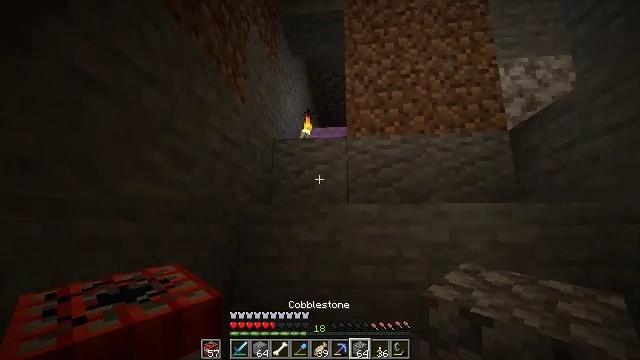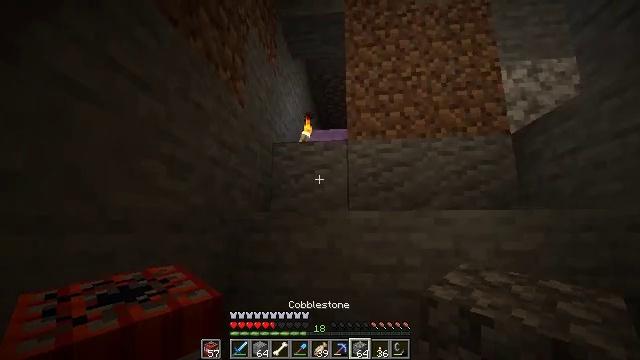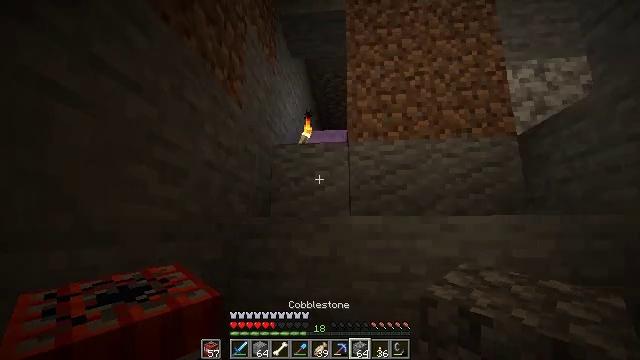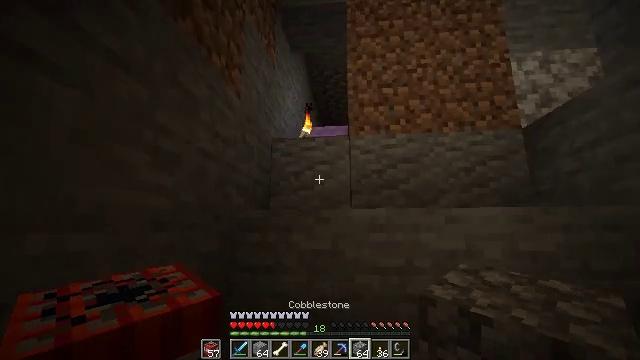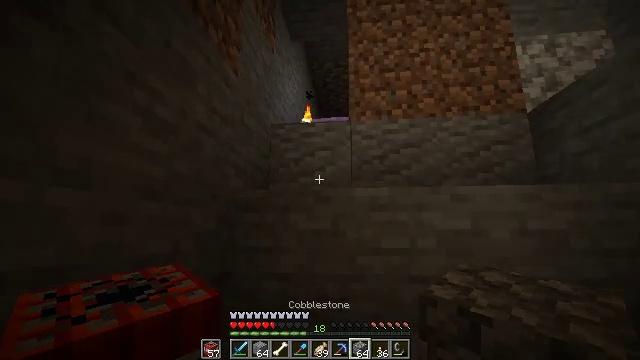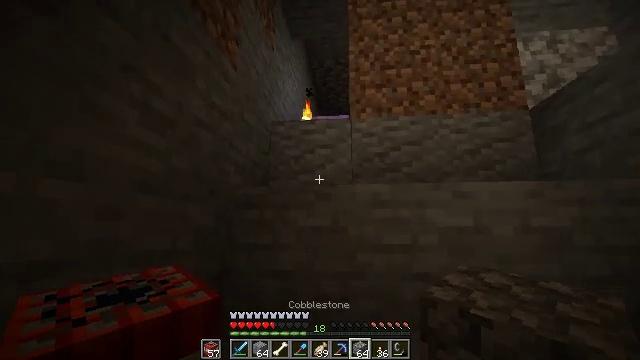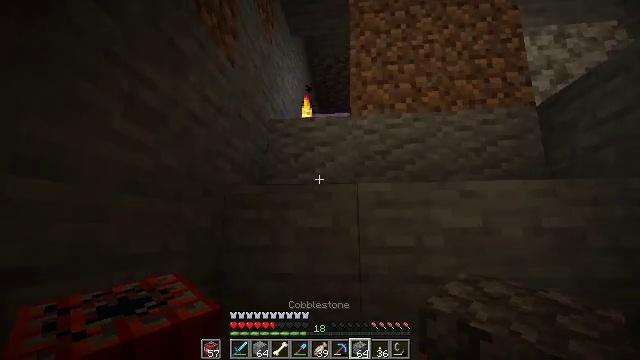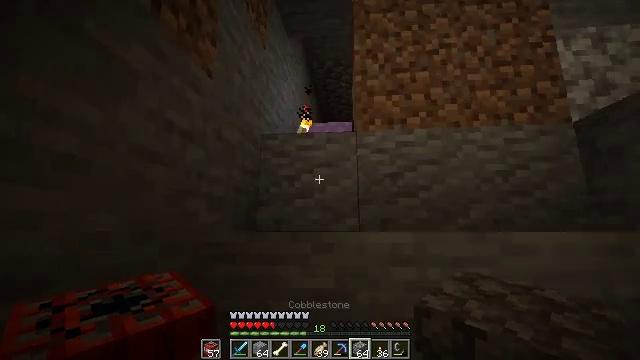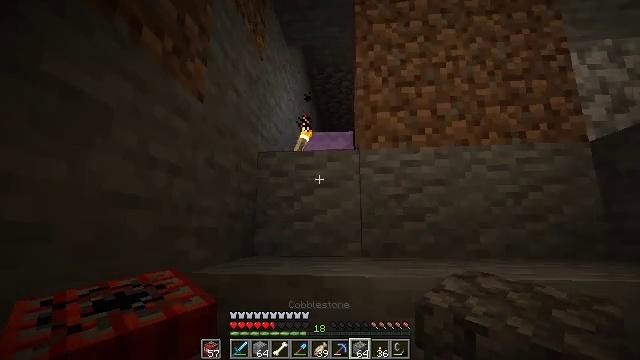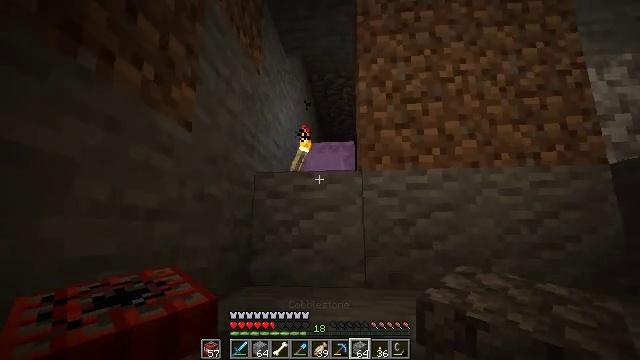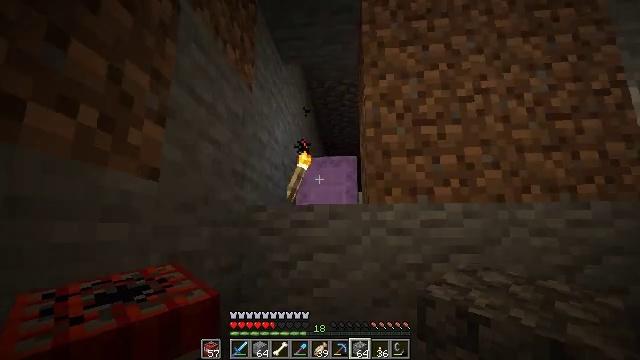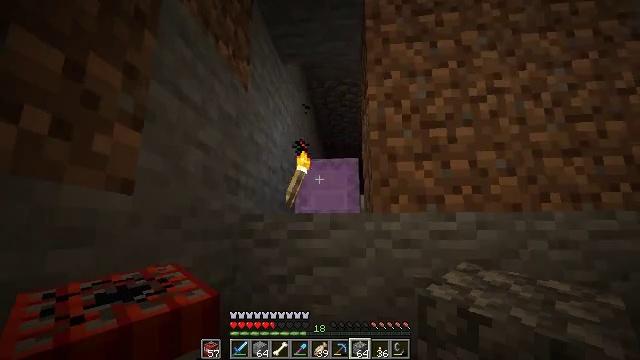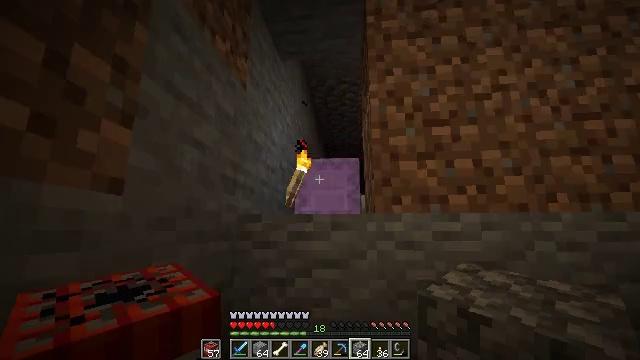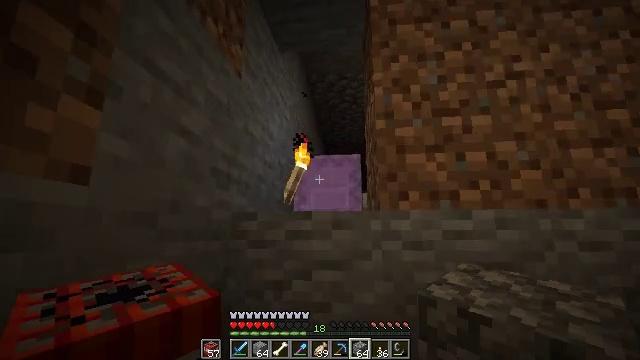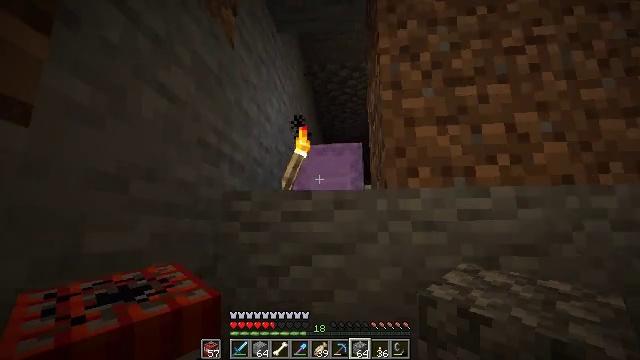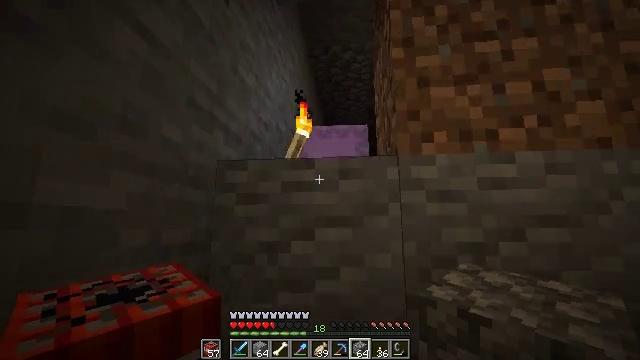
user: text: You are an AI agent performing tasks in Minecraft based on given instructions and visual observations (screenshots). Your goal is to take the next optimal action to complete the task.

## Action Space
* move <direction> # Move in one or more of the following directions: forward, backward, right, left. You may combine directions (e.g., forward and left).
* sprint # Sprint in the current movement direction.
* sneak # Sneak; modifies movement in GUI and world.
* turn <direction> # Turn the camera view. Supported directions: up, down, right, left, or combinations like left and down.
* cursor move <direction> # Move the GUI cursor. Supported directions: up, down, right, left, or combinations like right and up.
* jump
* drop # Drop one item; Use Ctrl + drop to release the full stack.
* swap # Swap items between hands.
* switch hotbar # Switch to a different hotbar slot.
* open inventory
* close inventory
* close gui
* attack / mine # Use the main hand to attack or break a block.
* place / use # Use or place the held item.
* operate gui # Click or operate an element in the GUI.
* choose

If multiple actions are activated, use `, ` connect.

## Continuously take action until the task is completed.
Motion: motion action
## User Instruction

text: Remove a golden chestplate from the inventory.
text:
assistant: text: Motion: move forward
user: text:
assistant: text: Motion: move forward
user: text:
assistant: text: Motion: move forward
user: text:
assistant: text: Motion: move forward
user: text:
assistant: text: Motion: move forward
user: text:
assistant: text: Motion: move forward
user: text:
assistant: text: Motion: move forward, jump
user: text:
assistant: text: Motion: move forward, jump
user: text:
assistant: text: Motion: move forward, jump
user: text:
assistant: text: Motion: move forward, jump
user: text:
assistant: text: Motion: move forward, jump
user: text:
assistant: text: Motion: move forward
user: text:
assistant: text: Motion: move forward
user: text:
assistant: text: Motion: move forward
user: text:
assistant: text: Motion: move forward, turn down
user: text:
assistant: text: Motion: move forward, turn left and down, jump
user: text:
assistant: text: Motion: move forward, turn down, jump
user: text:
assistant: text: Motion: move forward, turn down, jump
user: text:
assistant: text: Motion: move forward, turn right and down
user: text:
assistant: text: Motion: move forward, turn right
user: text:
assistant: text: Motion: move forward, turn right and down
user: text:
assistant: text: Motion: move forward, turn right and down
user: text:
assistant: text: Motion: move forward, turn right and down
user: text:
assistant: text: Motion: move forward
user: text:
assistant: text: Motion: move forward
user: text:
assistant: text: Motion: move forward, jump
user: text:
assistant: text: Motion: move forward, jump
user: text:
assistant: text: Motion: move forward, turn right
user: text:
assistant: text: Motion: move forward, turn right
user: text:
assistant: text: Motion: move forward, turn right